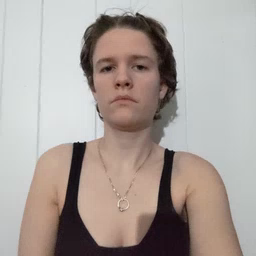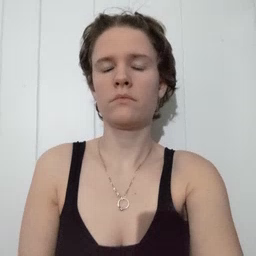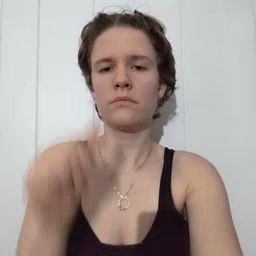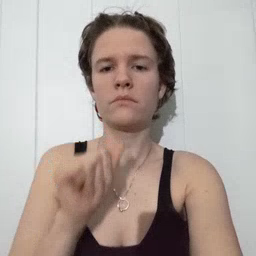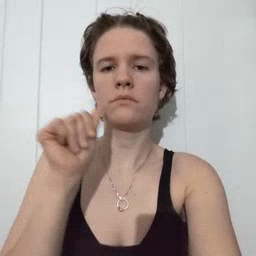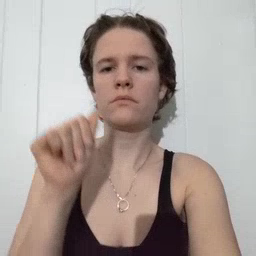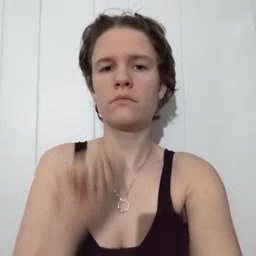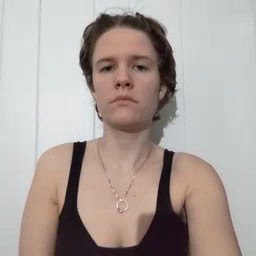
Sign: aunt